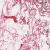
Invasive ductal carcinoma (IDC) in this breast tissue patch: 0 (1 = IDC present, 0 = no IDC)